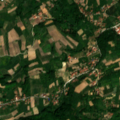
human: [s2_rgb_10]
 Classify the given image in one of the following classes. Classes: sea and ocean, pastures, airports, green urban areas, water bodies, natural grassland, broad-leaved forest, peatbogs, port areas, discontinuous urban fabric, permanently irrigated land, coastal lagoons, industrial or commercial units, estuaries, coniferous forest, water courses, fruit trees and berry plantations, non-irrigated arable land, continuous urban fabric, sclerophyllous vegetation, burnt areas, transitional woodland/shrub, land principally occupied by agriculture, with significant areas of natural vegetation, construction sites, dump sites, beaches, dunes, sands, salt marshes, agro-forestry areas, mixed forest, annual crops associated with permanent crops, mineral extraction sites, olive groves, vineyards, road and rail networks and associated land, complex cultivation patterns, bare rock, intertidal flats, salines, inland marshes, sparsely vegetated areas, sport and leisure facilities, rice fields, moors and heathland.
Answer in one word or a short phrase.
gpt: non-irrigated arable land, complex cultivation patterns, land principally occupied by agriculture, with significant areas of natural vegetation, broad-leaved forest